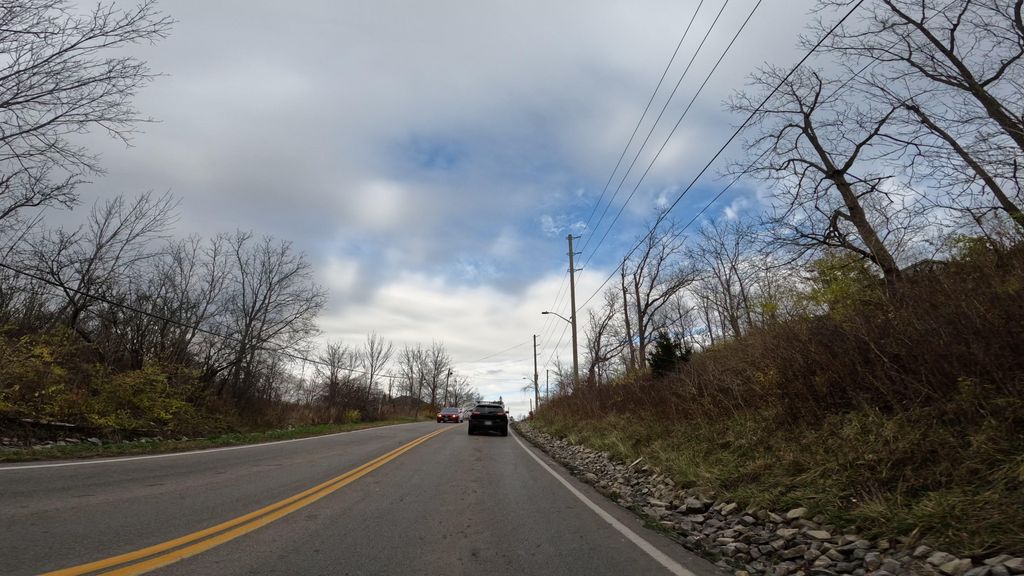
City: hamilton